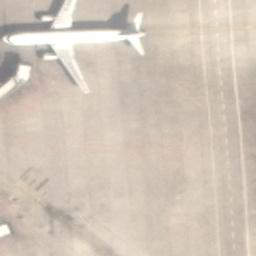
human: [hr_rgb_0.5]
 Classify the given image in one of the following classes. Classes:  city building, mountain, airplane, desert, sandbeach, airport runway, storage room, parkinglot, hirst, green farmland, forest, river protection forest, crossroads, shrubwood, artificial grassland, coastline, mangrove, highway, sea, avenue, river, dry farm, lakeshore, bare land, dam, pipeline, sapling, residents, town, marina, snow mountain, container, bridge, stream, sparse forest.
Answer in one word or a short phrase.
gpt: airplane